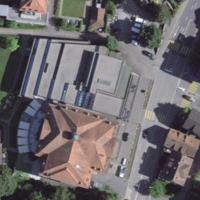
EUNIS habitat code: 54
Species observed at this site:
Certhia brachydactyla
Tachybaptus ruficollis
Corvus corone
Podiceps cristatus
Fulica atra
Anas crecca
Dendrocopos major
Podiceps nigricollis
Aegithalos caudatus
Buteo buteo
Sylvia atricapilla
Spinus spinus
Chroicocephalus ridibundus
Poecile palustris
Larus michahellis
Cygnus olor
Gallinula chloropus
Ardea alba
Erithacus rubecula
Pica pica
Sitta europaea
Garrulus glandarius
Columba livia
Motacilla cinerea
Cyanistes caeruleus
Anas platyrhynchos
Sturnus vulgaris
Chloris chloris
Troglodytes troglodytes
Streptopelia decaocto
Corvus frugilegus
Larus canus
Aythya ferina
Aythya fuligula
Fringilla coelebs
Passer domesticus
Aythya novaeseelandiae
Aruncus dioicus
Mareca penelope
Passer montanus
Turdus merula
Columba palumbus
Carduelis carduelis
Phalacrocorax carbo
Tachymarptis melba
Fringilla montifringilla
Mareca strepera
Parus major
Hirundo rustica
Mergus merganser
Milvus milvus
Turdus pilaris
Spatula hottentota
Sterna hirundo
Anser anser
Regulus regulus
Motacilla alba